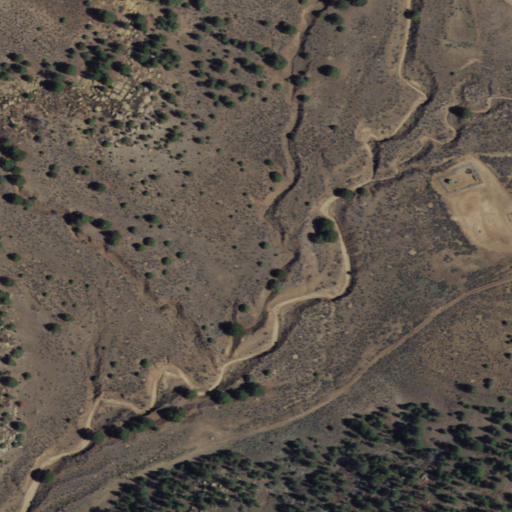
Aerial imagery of valley in New Mexico named Horse Canyon containing shrub, evergreen forest, and open development